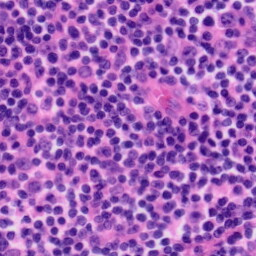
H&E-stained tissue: Tonsil